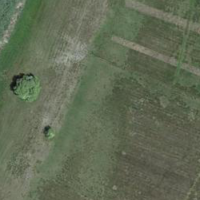
EUNIS habitat code: 23
Species observed at this site:
Certhia brachydactyla
Ciconia nigra
Ciconia ciconia
Spatula clypeata
Passer montanus